Question: In Lotus Notes Designer 8.5.2, When creating a new xpage with a dijit dialog, the css doesn't show up.
How would I fix this? Here's the code:
'''
<?xml version="1.0" encoding="UTF-8"?>
<xp:view xmlns:xp="http://www.ibm.com/xsp/core">
<xp:this.resources>
<xp:dojoModule name="dijit.Dialog"></xp:dojoModule>
</xp:this.resources>
<xp:div dojoType="dijit.Dialog" id="dialog1" style="display: none"
title="Test">
<xp:panel>Hello!</xp:panel>
</xp:div>
<xp:button value="Show Dialog" id="button1">
<xp:eventHandler event="onclick" submit="false">
<xp:this.script>
<xp:executeClientScript>
<xp:this.script>
<![CDATA[dijit.byId("#{id:dialog1}").show();]]>
</xp:this.script>
</xp:executeClientScript>
</xp:this.script>
</xp:eventHandler>
</xp:button>
</xp:view>
'''

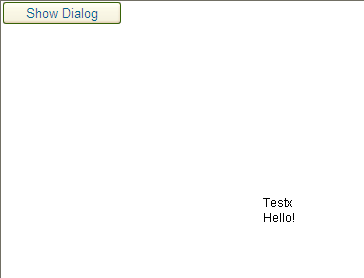
Answer: It turns out, that the dojo theme is disabled by default when one creates a blank xpage:

Once we set dojoTheme to true, then the page renders correctly: